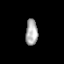
Tissue: prostate
Cell type: T cells
Senescence score: 0.3186
Nuclear area (px): 301
Mean DAPI intensity: 175.877